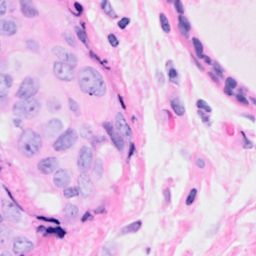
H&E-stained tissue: Breast